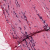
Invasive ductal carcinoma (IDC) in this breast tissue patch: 1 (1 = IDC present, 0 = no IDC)